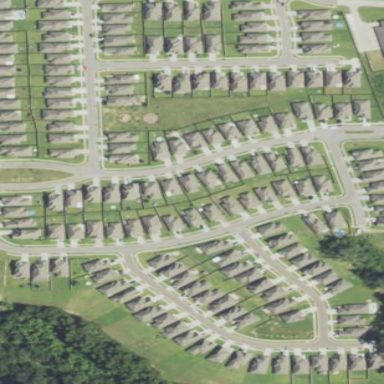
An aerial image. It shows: Residential area consisting of single-family homes.